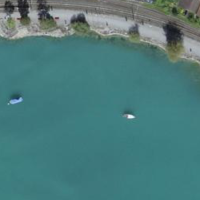
EUNIS habitat code: 14
Species observed at this site:
Chroicocephalus ridibundus
Poecile palustris
Aythya fuligula
Cygnus olor
Fulica atra
Larus canus